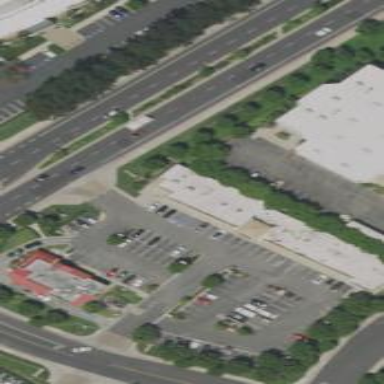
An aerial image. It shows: Retail building.